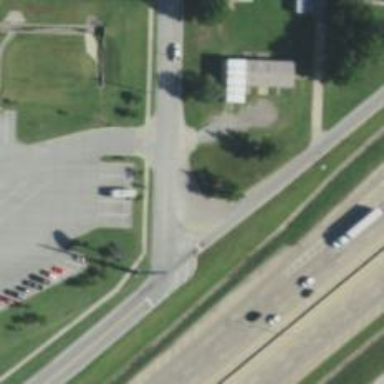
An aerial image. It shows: Tertiary link road.